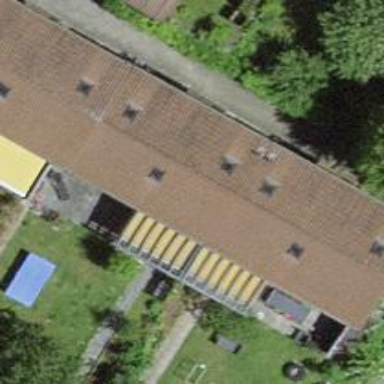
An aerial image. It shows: Terrace building.